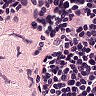
Metastatic tissue present: no